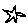
Label: star